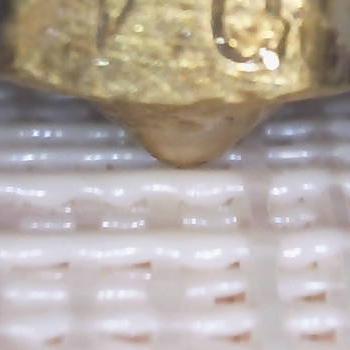
Flow rate: 283%